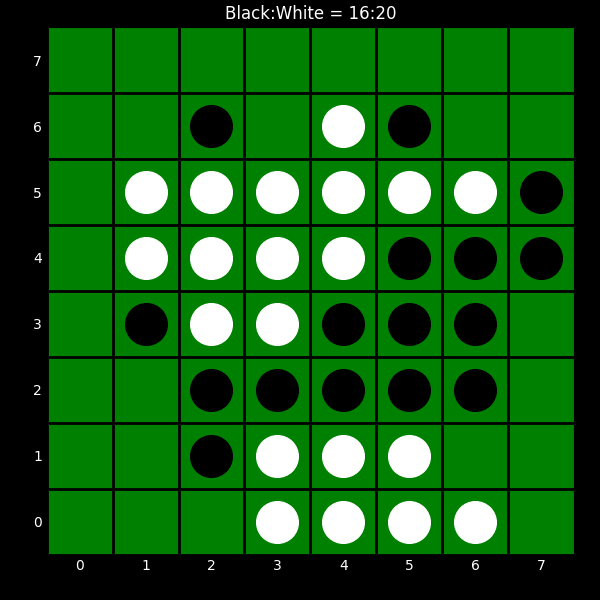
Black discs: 16
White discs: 20